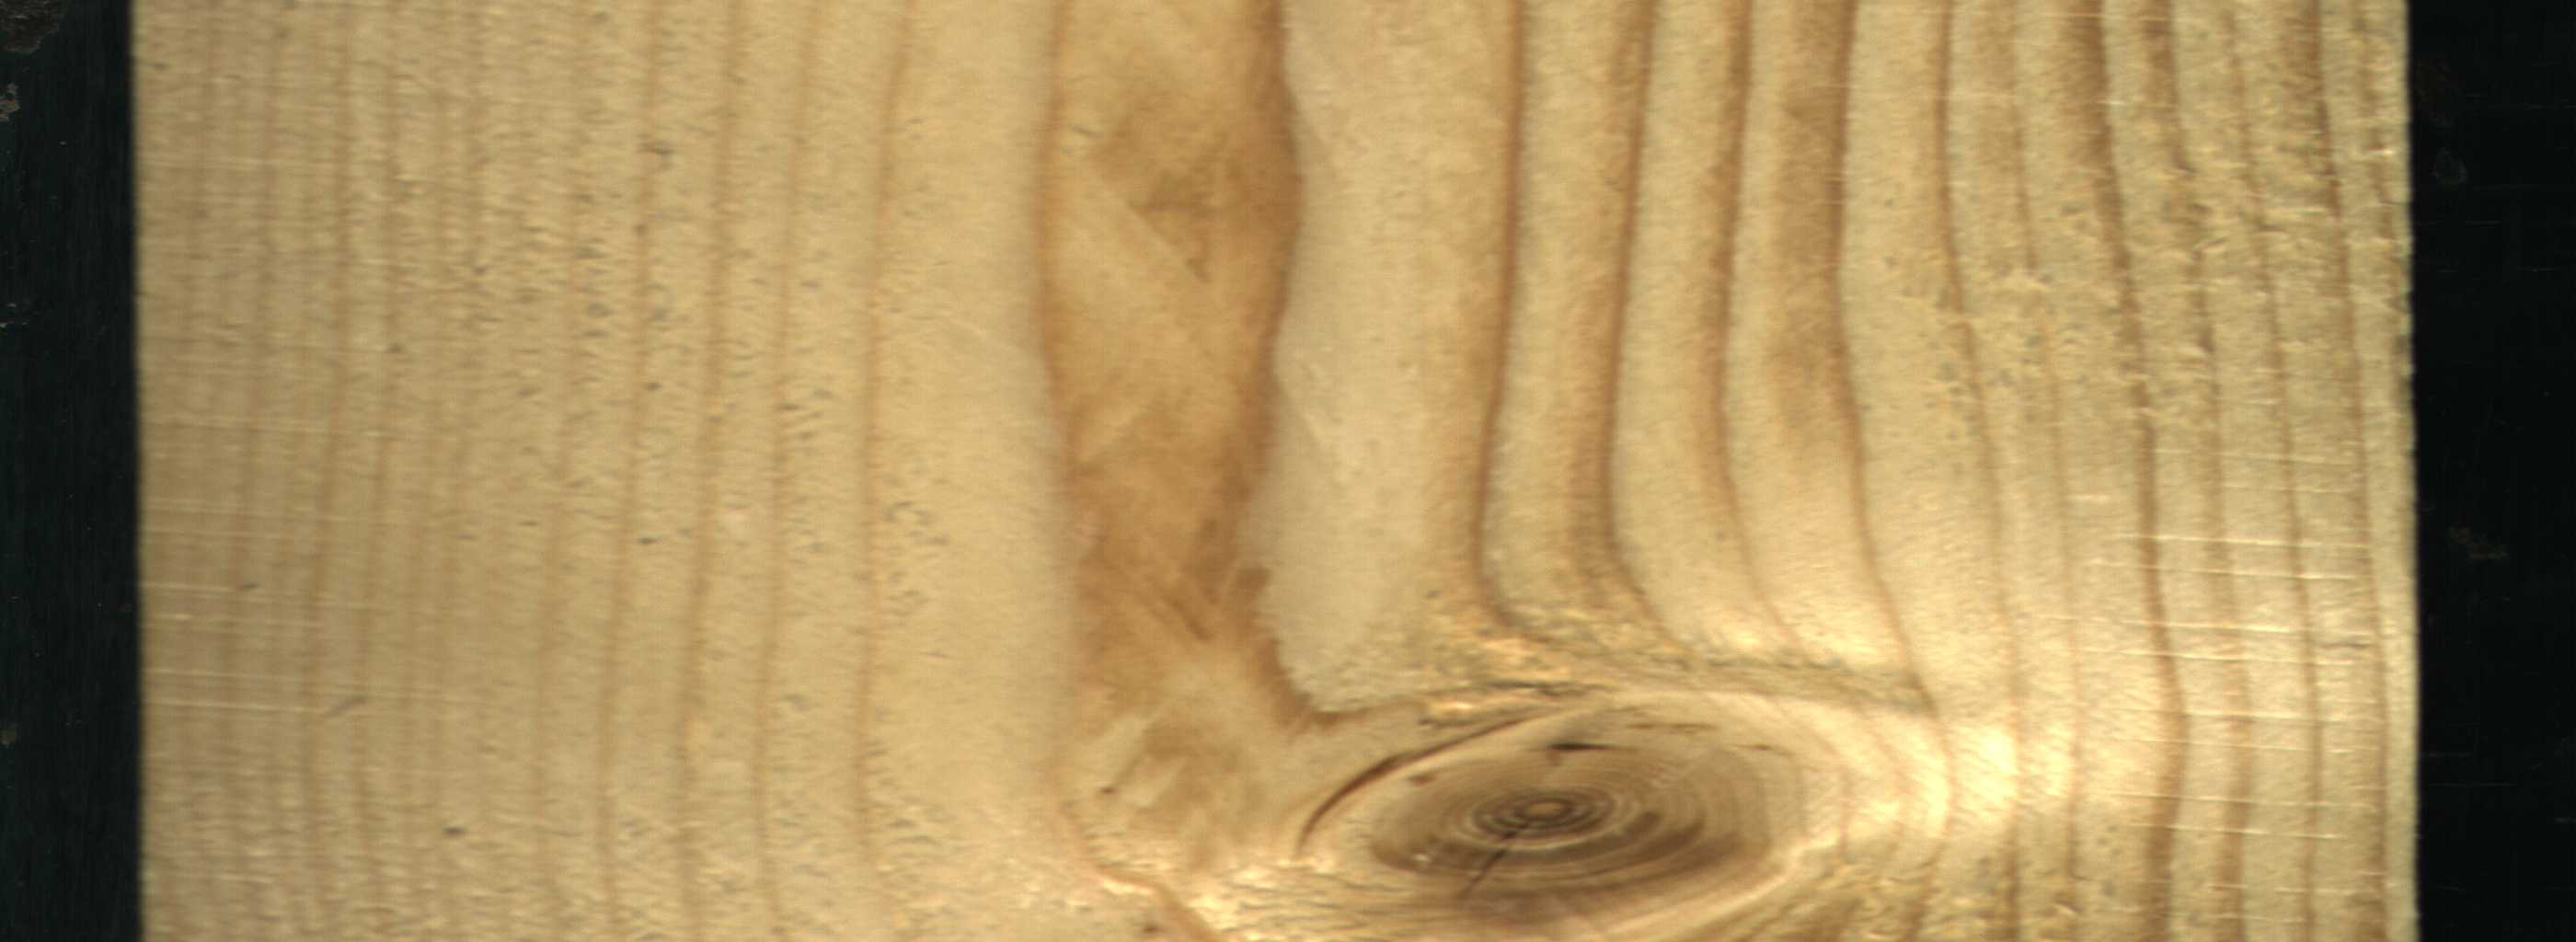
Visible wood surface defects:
knot_with_crack